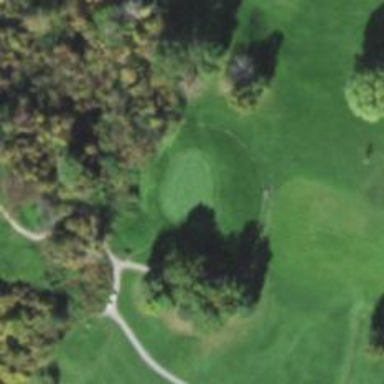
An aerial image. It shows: Golf hole.